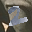
Label: 2